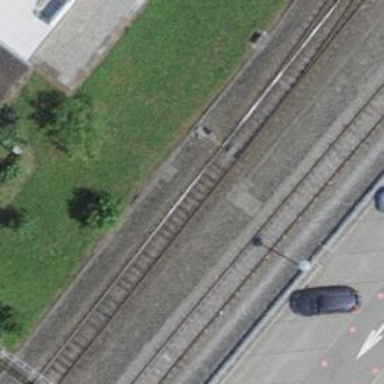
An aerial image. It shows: Single-track railway with electrified contact lines.